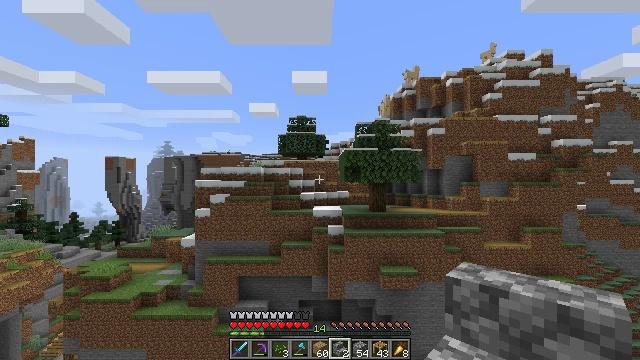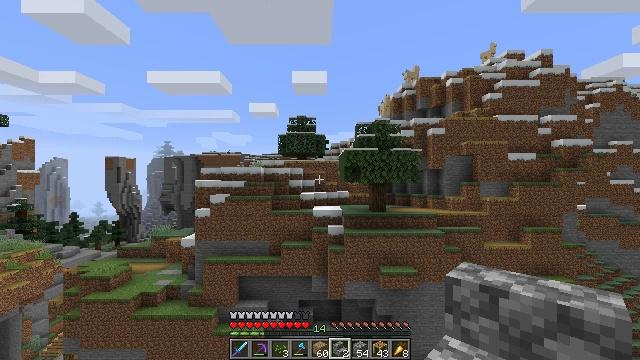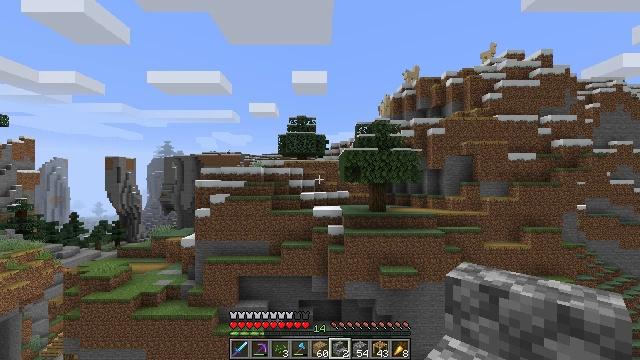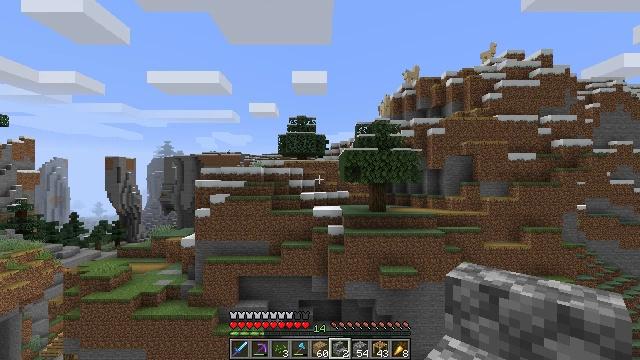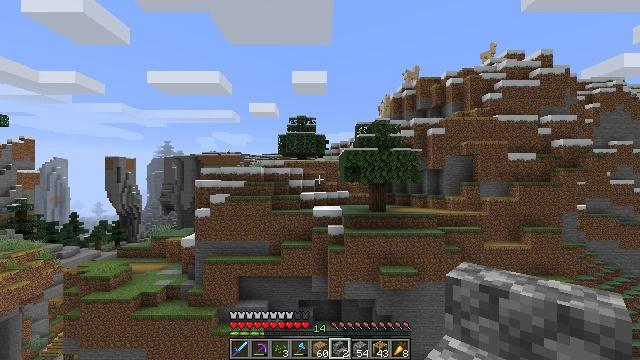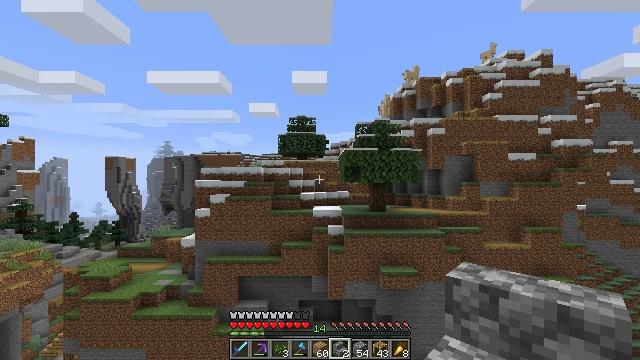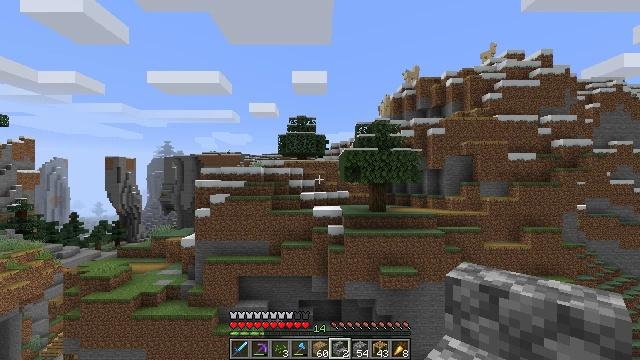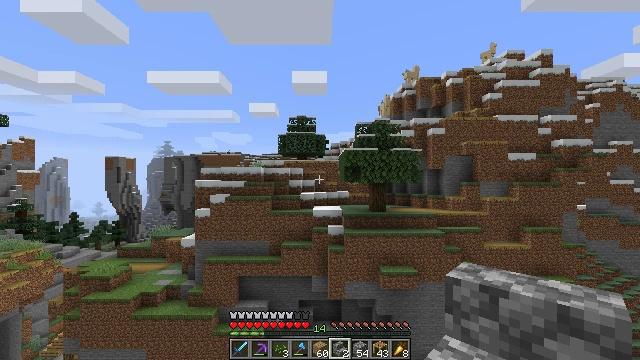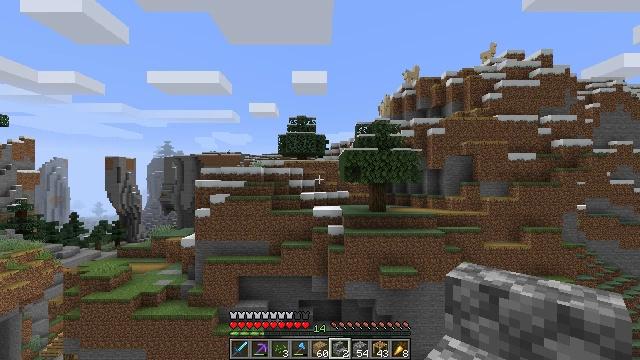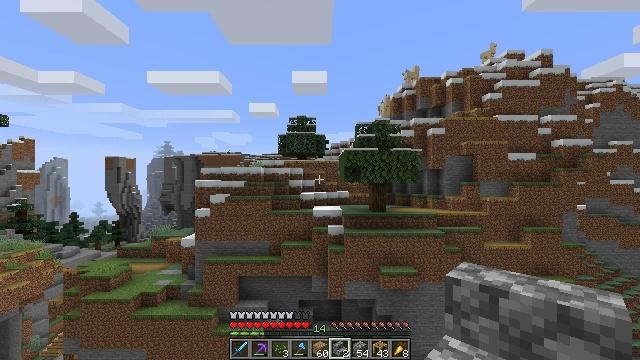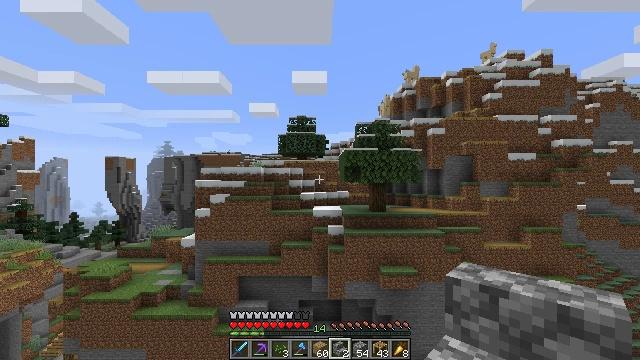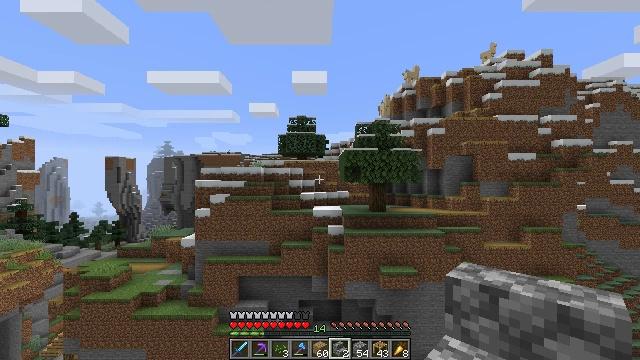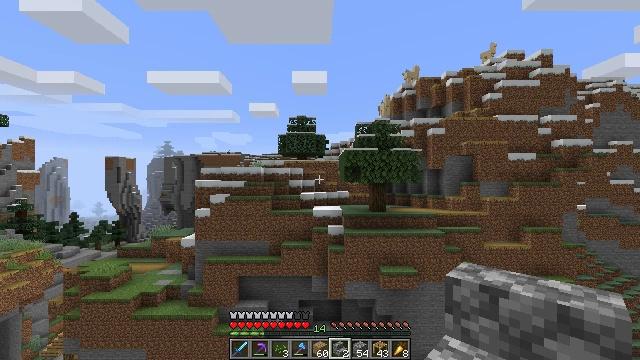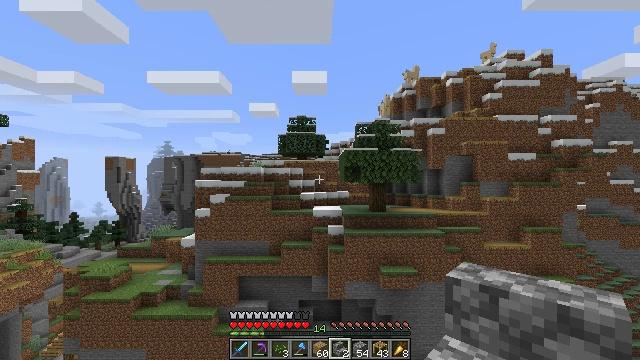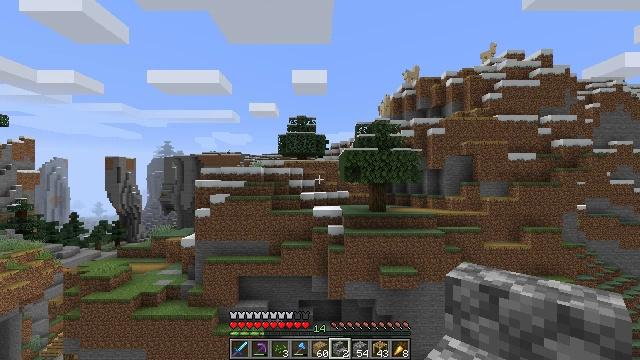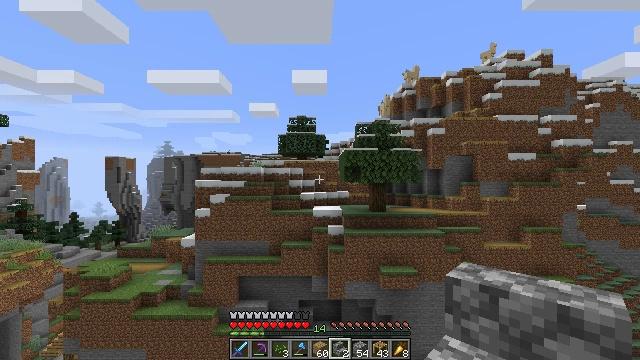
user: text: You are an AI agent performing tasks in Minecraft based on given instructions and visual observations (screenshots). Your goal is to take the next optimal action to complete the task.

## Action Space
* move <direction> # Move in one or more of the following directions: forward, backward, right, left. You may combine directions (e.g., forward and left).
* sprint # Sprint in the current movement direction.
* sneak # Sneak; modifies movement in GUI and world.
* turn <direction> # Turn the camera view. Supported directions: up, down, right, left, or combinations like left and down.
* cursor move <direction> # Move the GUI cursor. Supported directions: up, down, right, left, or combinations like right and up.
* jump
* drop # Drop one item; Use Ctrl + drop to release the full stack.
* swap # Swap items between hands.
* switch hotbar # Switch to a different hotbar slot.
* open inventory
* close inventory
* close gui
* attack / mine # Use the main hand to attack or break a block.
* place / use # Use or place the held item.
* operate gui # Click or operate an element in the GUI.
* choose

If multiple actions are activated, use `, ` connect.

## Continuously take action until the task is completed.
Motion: motion action
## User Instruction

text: Dismantle the scaffolding.
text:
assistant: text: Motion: no_op
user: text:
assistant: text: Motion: no_op
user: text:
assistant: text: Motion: no_op
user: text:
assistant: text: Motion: no_op
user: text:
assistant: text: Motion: no_op
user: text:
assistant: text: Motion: no_op
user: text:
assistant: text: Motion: no_op
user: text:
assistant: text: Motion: no_op
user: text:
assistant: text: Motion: no_op
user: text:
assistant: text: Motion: no_op
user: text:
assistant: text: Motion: no_op
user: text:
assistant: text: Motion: no_op
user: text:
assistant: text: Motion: no_op
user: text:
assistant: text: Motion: no_op
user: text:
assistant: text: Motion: no_op
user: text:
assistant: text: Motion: no_op
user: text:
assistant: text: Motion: no_op
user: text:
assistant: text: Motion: no_op
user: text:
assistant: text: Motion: no_op
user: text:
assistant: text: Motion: no_op
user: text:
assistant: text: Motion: no_op
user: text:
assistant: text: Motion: no_op
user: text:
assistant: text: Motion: no_op
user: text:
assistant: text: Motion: no_op
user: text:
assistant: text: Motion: no_op
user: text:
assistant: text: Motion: no_op
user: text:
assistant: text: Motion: no_op
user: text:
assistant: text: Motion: no_op
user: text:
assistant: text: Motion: no_op
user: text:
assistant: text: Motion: no_op